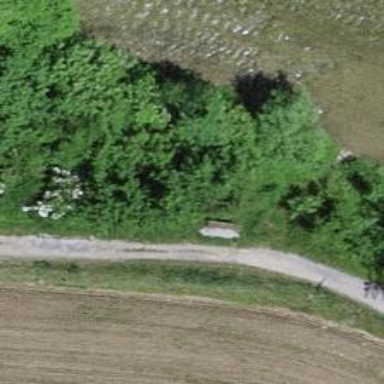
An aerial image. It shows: Brown bench in the vicinity.